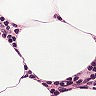
Metastatic tissue present: no